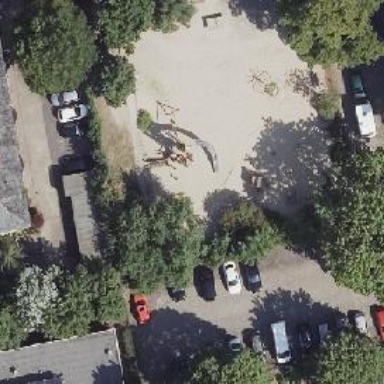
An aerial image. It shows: Playground featuring climbing pole.